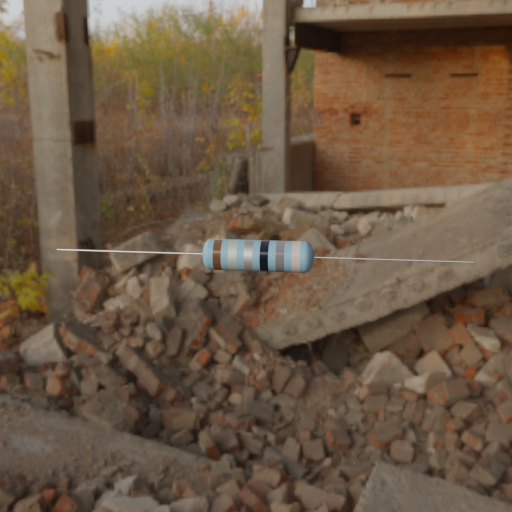
Resistor colour bands (in order): brown, silver, silver, black, gray, silver